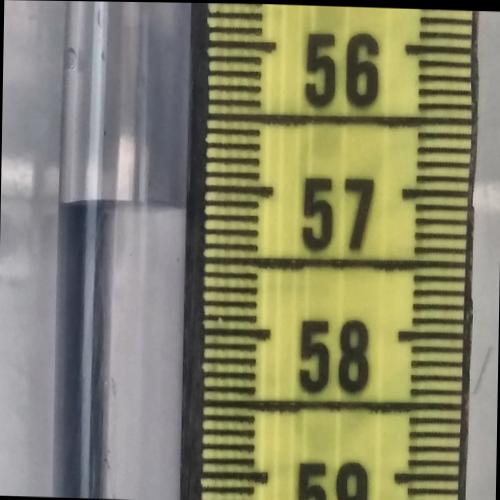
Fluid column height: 57.1 cm